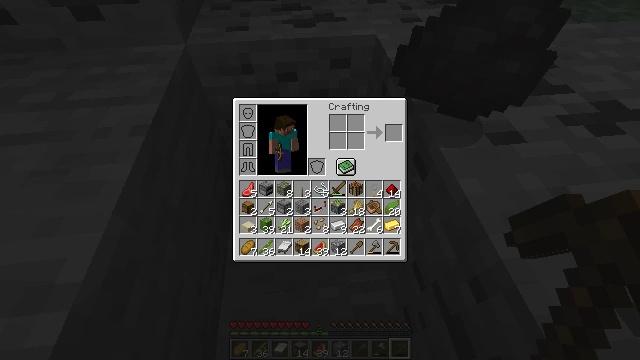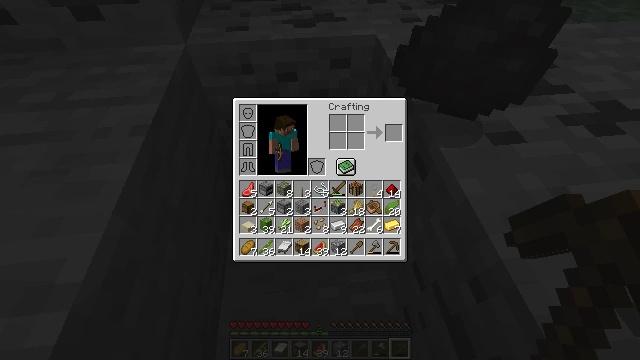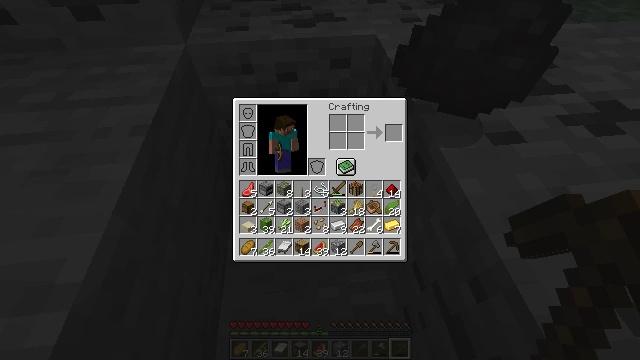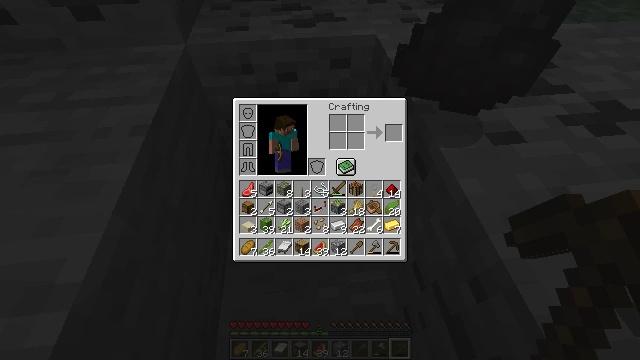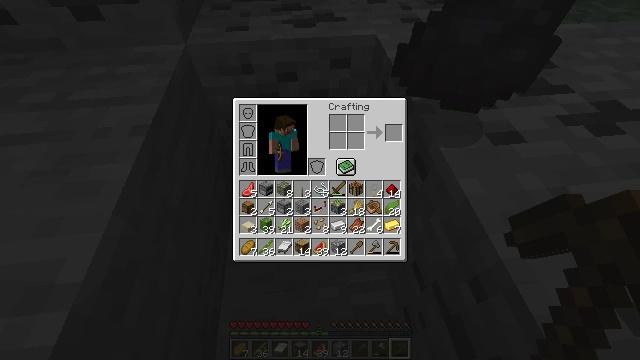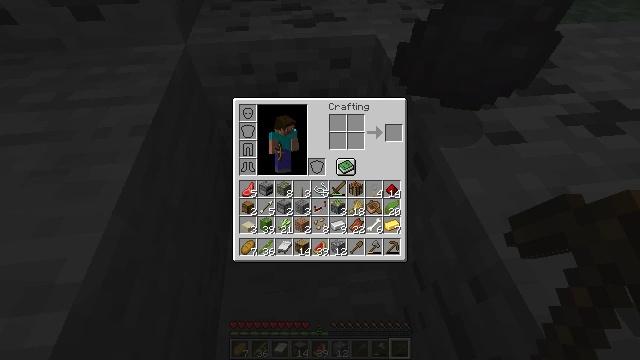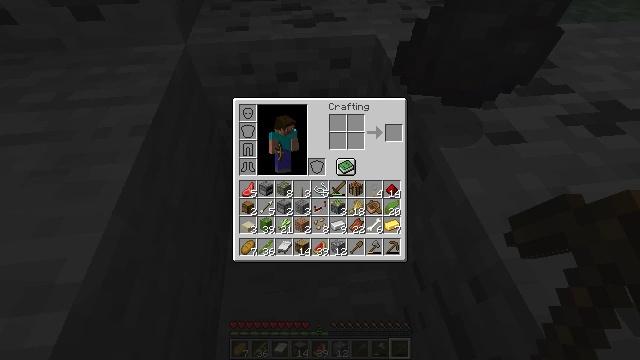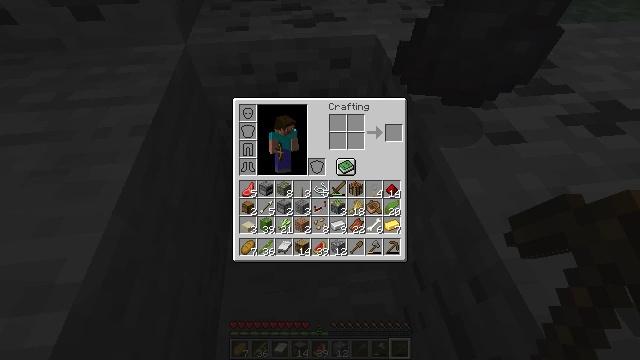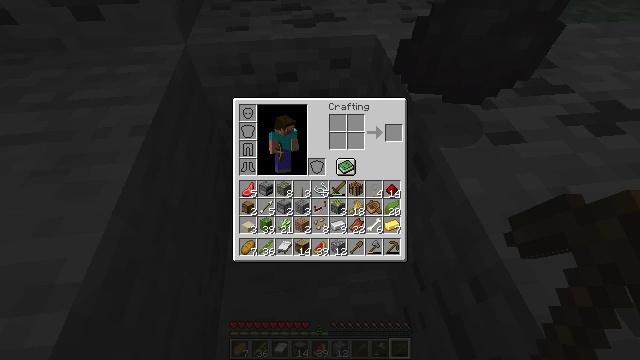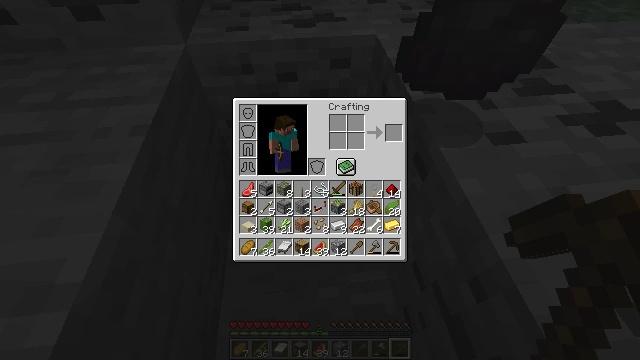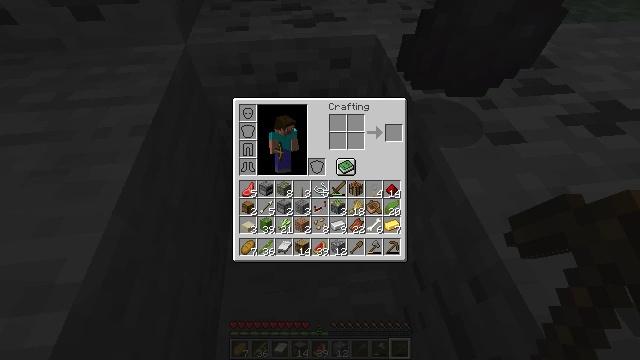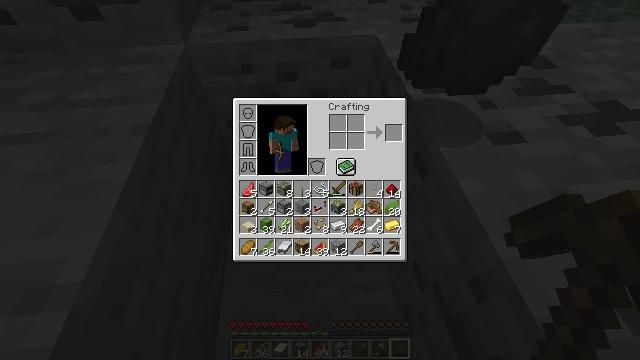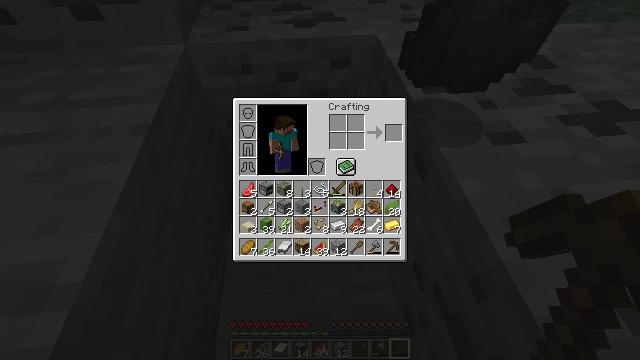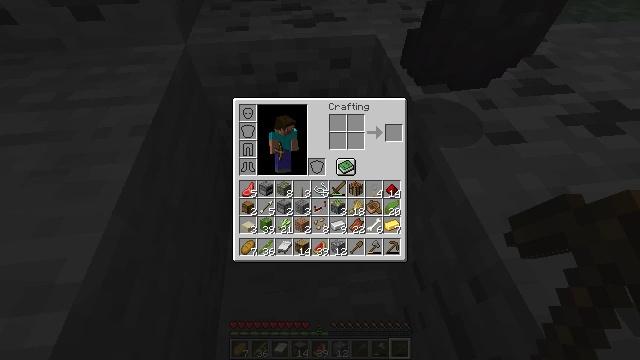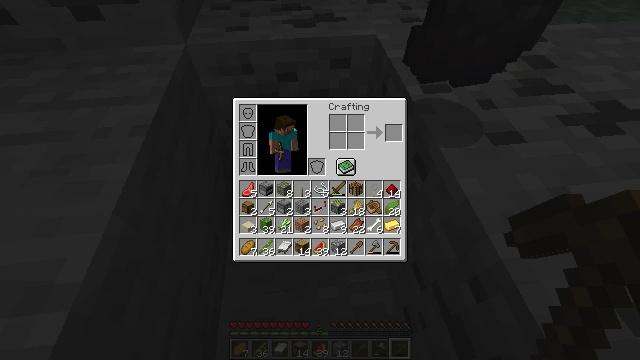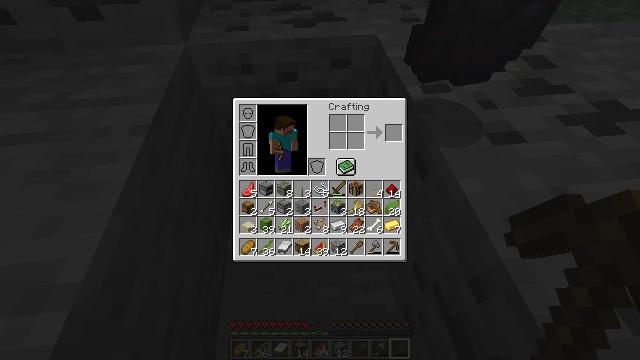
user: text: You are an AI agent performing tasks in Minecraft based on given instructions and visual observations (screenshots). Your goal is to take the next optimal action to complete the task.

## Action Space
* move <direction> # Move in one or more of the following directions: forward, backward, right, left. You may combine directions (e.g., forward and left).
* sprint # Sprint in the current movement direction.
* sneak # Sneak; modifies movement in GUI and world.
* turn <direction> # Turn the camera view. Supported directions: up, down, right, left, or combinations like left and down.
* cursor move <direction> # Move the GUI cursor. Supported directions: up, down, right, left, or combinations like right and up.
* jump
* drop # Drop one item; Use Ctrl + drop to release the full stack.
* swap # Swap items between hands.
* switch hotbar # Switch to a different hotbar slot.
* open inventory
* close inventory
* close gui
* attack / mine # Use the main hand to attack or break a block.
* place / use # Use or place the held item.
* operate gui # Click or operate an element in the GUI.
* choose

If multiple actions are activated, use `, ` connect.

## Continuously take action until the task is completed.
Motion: motion action
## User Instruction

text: Drop an arrow.
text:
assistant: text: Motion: no_op
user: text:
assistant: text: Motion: no_op
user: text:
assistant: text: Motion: no_op
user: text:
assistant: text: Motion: no_op
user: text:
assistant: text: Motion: no_op
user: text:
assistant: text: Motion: no_op
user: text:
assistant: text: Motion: no_op
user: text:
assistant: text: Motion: no_op
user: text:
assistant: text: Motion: no_op
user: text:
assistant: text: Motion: no_op
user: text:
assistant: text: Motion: no_op
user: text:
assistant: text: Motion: no_op
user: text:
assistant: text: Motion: no_op
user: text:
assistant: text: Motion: no_op
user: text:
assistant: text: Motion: no_op
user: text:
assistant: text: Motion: no_op
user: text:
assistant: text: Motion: no_op
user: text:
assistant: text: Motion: no_op
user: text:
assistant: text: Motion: no_op
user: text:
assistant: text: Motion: no_op
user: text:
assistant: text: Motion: no_op
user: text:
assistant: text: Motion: no_op
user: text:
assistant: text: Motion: no_op
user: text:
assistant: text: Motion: no_op
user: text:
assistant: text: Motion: no_op
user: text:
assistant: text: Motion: no_op
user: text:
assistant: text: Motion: no_op
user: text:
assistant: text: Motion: no_op
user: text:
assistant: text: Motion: no_op
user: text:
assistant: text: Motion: no_op